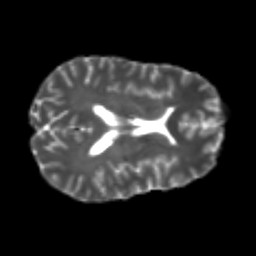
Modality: T2w
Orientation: axial
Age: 26
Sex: male
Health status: healthy
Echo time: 0.074 s